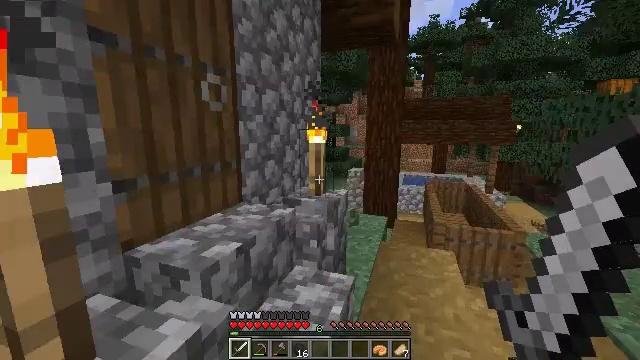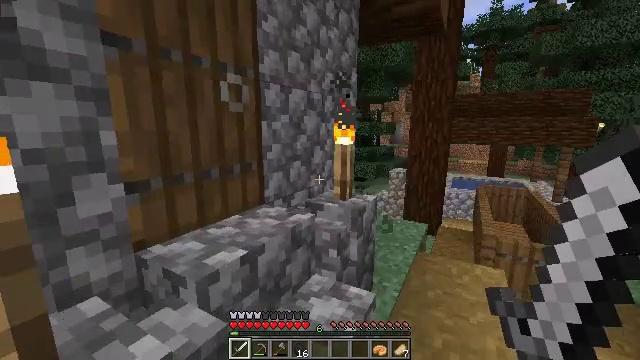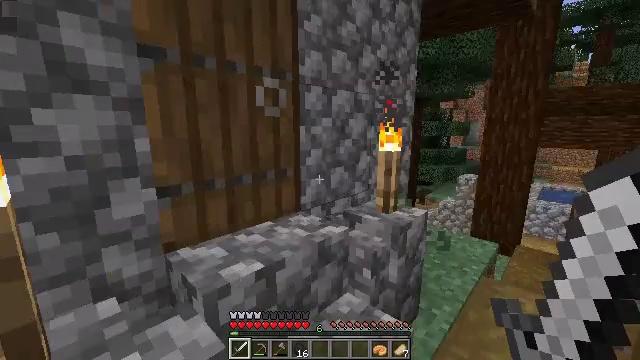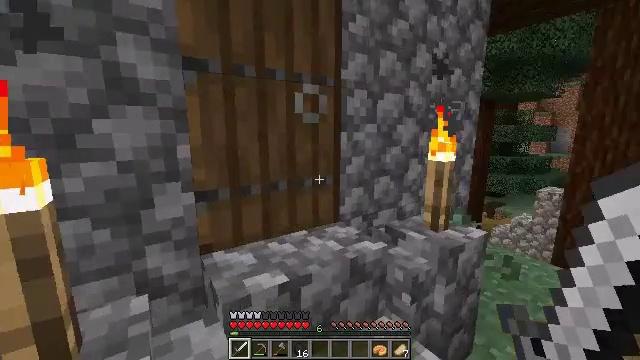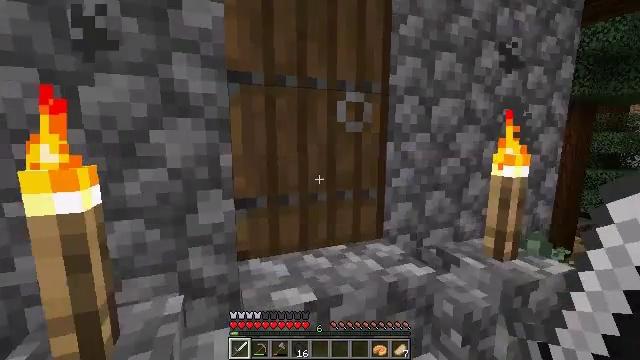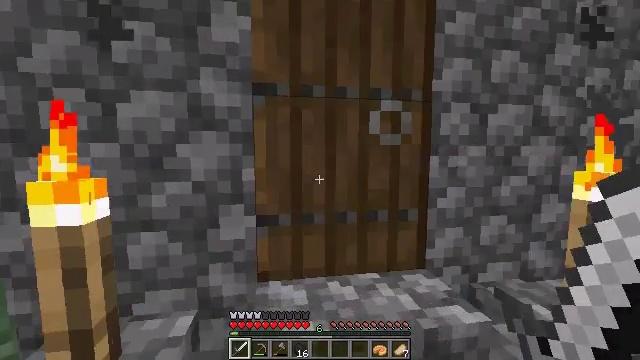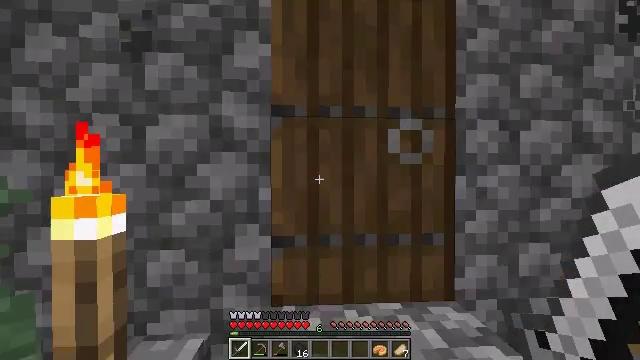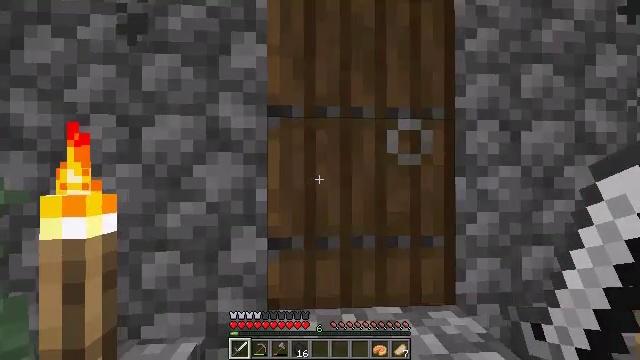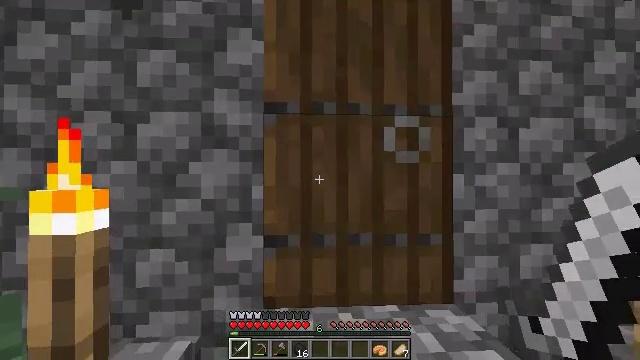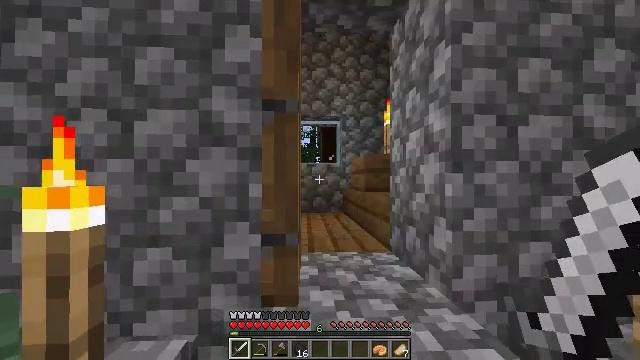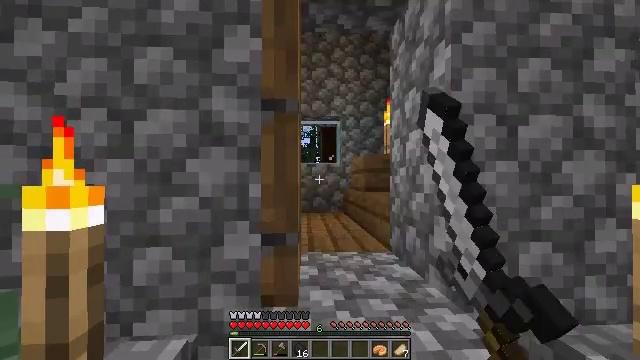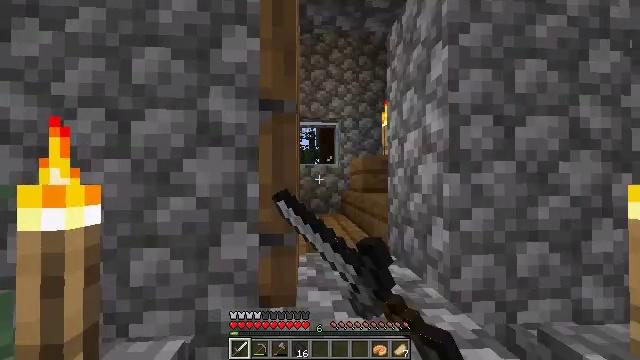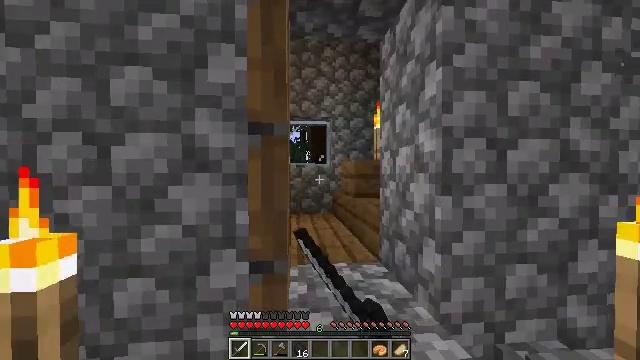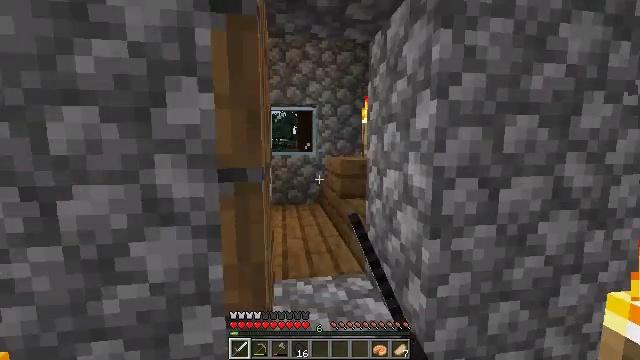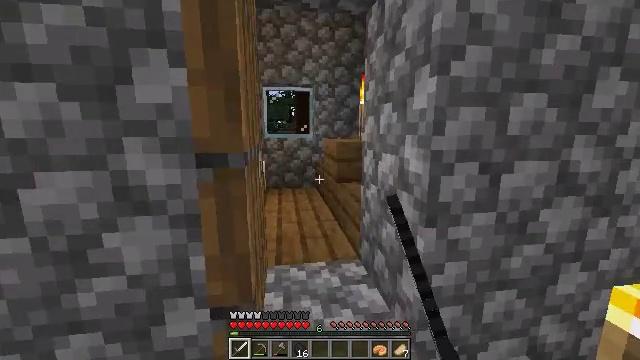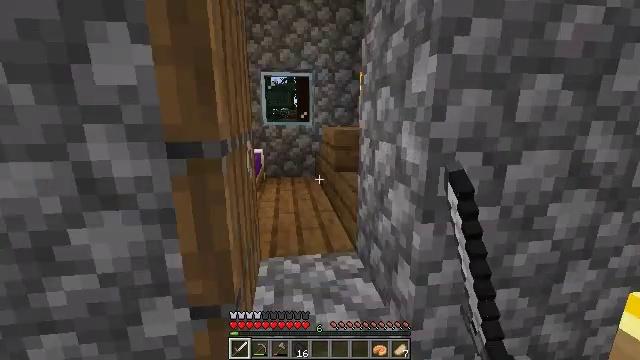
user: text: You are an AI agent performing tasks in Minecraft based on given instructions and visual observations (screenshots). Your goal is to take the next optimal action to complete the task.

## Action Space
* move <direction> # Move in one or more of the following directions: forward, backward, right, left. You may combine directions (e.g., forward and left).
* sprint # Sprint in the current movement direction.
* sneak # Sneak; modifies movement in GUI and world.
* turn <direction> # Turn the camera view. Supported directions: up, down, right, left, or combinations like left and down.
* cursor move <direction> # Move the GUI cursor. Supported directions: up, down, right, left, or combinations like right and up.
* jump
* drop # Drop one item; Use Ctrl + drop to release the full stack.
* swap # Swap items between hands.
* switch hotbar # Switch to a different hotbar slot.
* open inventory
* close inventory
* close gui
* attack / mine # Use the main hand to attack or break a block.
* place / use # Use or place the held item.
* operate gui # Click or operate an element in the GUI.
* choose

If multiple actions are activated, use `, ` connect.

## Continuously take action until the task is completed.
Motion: motion action
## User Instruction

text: Mine spruce leaves from the tree.
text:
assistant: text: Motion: move forward and move right, turn left
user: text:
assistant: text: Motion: move forward and move right, turn left
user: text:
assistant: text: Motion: move forward and move right, turn left
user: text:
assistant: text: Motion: move forward, turn left and up
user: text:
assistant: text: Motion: turn left and up
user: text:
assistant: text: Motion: turn left and up
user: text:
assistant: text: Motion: no_op
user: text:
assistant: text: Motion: no_op
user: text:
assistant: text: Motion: use / place
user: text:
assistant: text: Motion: use / place
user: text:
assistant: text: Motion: use / place
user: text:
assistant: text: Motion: move forward, turn right and down
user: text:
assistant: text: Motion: move forward and move right, turn right and down
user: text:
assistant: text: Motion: move forward and move right, turn down
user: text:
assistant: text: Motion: move forward, turn down
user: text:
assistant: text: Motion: move forward
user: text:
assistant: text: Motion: move forward, turn down
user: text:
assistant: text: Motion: move forward, turn left and down
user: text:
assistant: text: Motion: move forward, turn left and down
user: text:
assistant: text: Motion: move forward, turn left and down
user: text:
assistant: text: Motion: move forward, turn left and down
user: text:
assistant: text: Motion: move forward, turn left and down
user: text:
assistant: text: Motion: move forward, turn left and down
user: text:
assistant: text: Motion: move forward, turn left and down
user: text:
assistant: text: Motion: move forward, turn left and down
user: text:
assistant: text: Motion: turn left and down
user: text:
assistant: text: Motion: turn left and down
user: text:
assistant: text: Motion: turn left
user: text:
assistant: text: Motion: turn left
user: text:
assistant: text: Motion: turn left and up